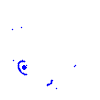
Particle: proton